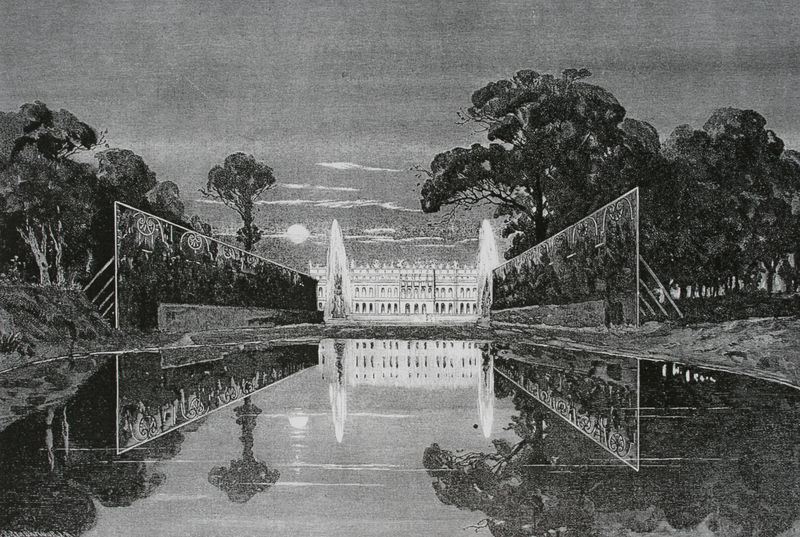
Titel: Die provisorischen Heckenkulissen in der Hauptachse des Parks von Herrenchiemsee
Schlagwörter: himmel, laub, bäume, landschaft, see, ufer, nacht, weiss, gras, schloss, spiegelung, gewässer, kanal, sonne, brunnen, ansicht, grafik, panorama, mond, druck, lithographie, klassizistisch